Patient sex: F
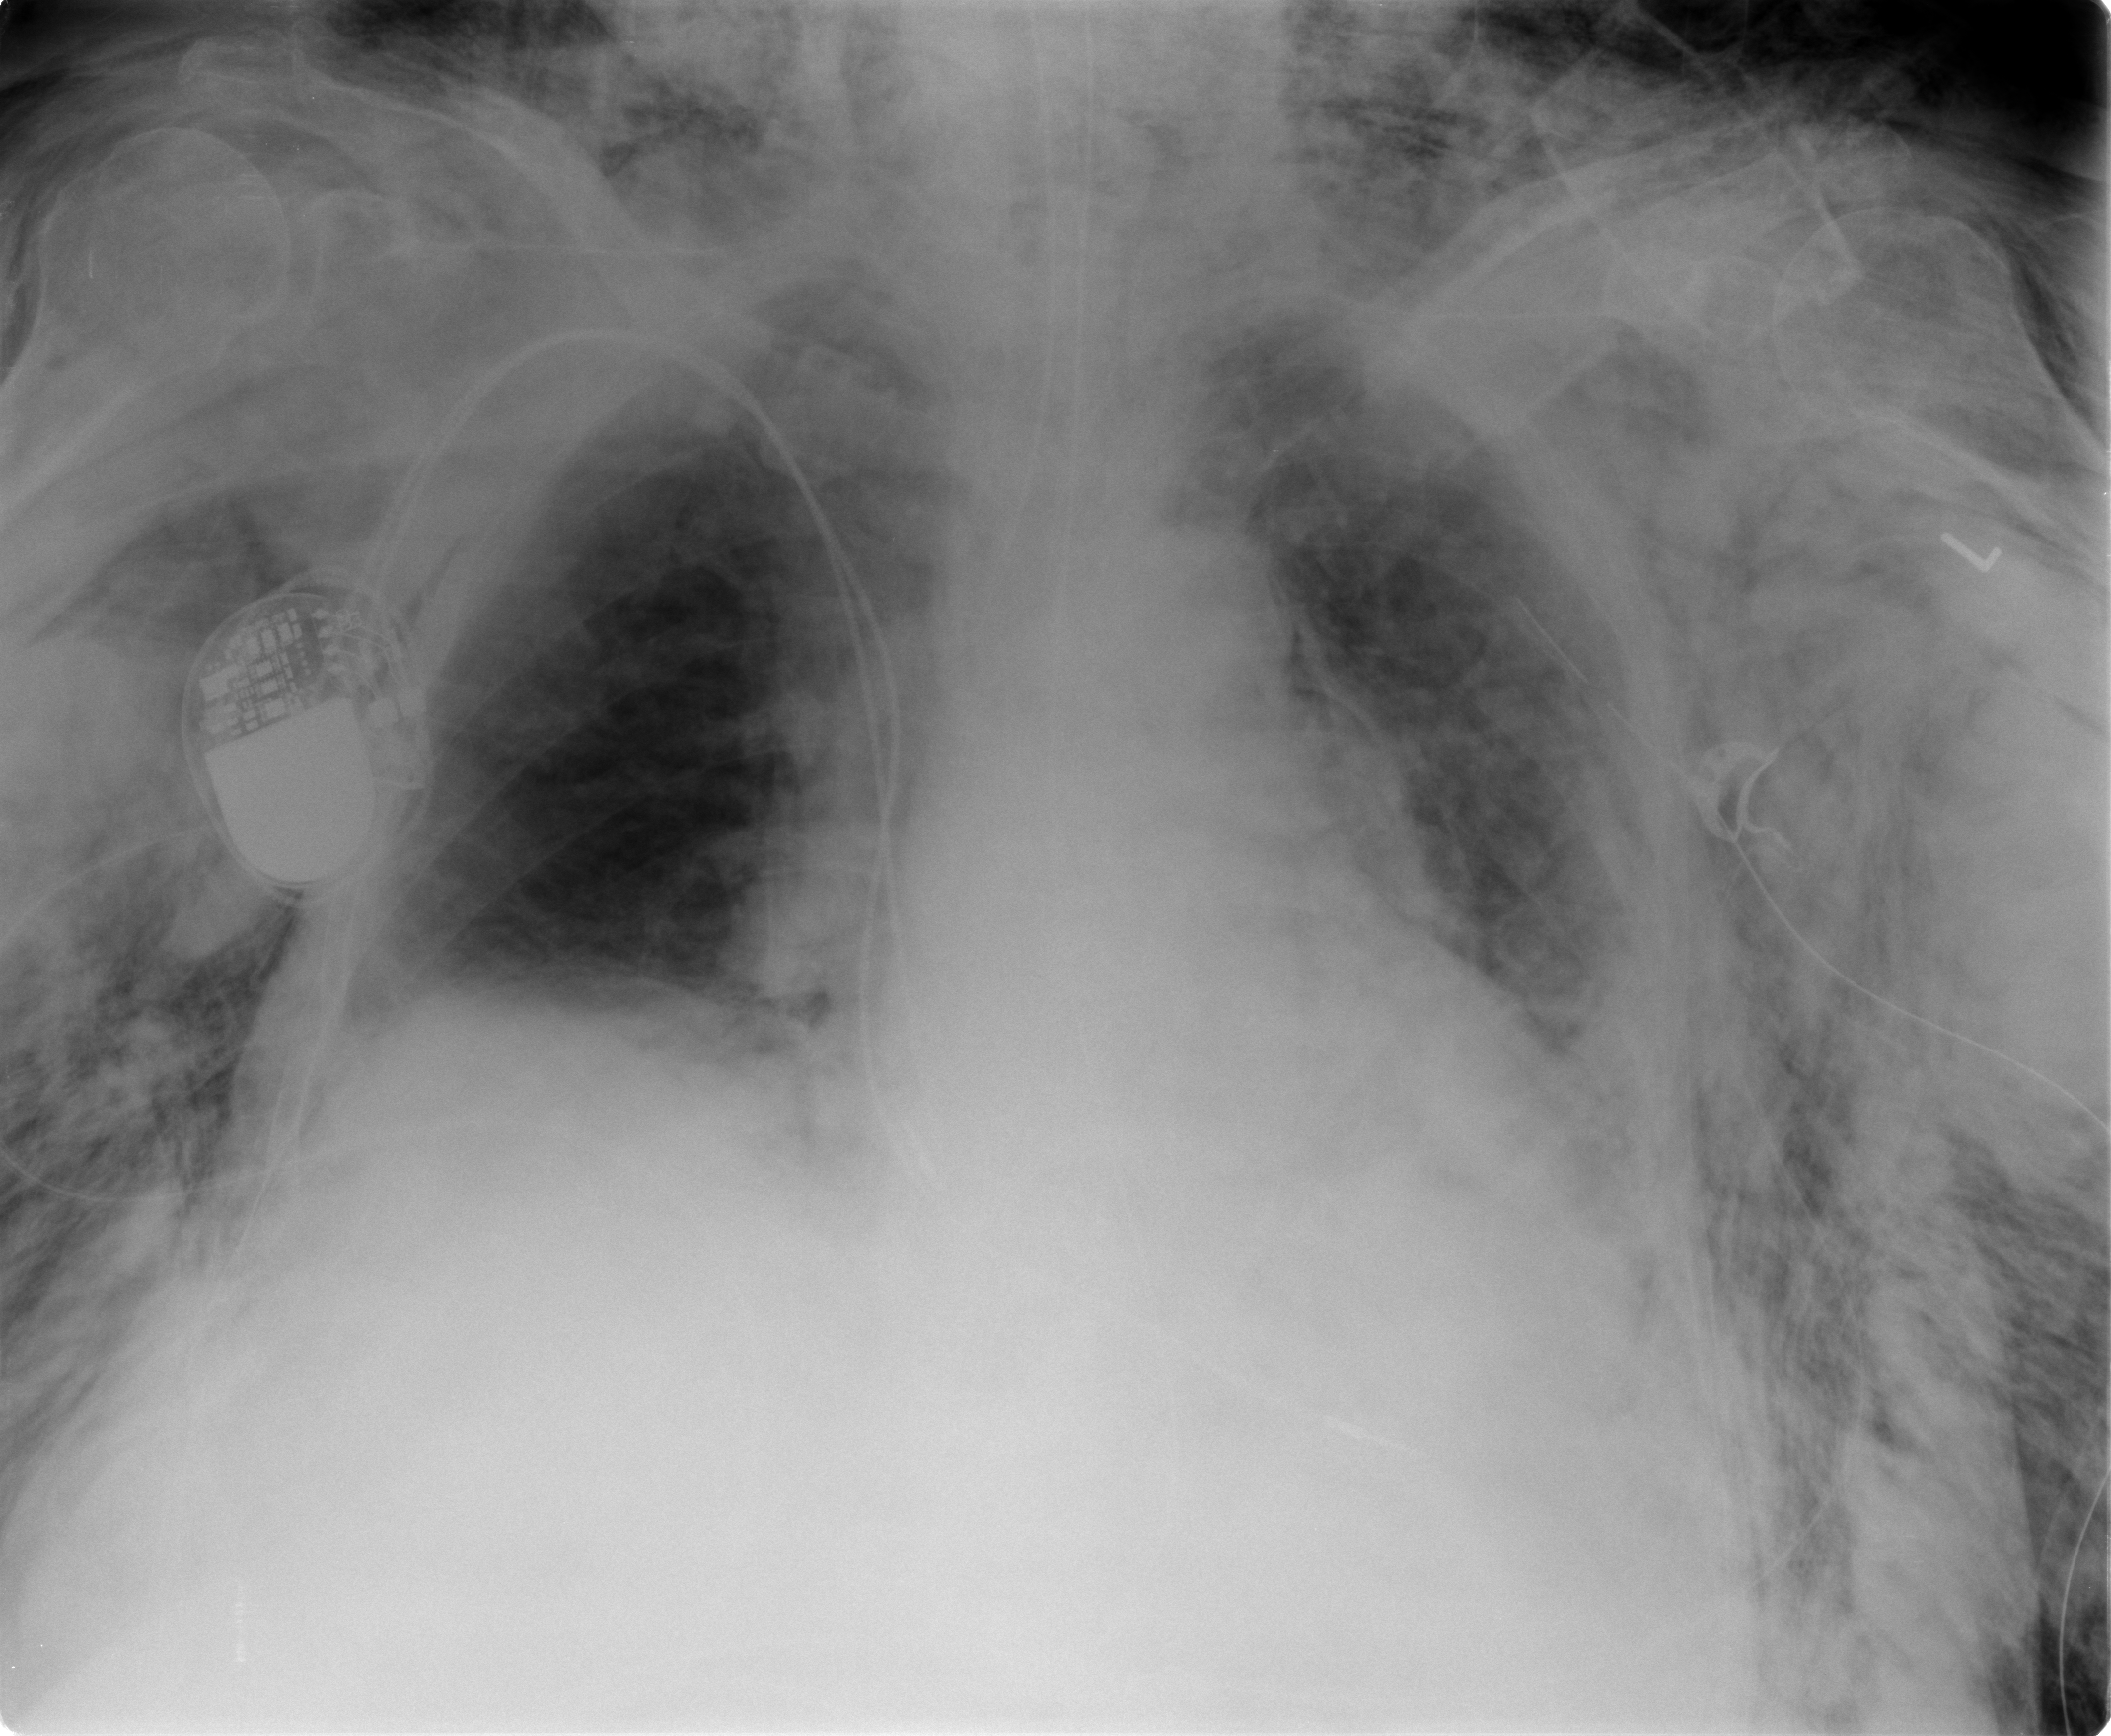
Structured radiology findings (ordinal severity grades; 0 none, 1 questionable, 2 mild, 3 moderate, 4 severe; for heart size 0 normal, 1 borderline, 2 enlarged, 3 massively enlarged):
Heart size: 2
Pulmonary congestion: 2
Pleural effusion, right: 1
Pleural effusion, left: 2
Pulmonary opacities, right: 0
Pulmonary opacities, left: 0
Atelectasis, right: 2
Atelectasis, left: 2